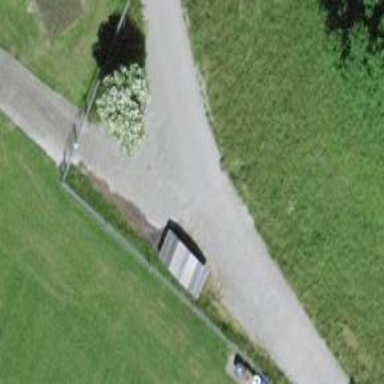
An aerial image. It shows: Gate.